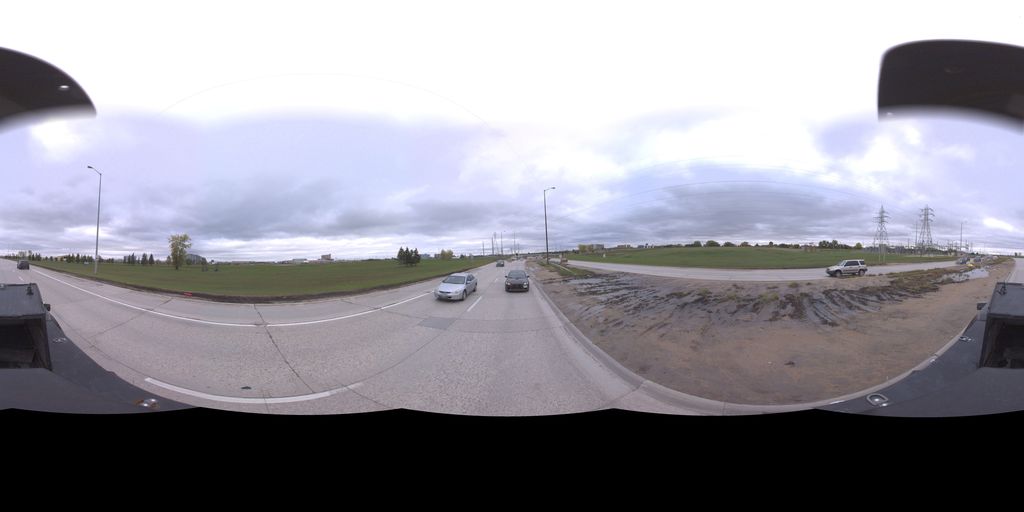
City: winnipeg